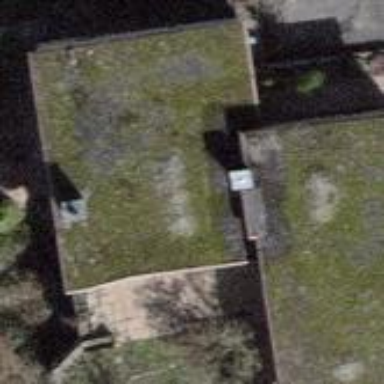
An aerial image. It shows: Building with flat roof.